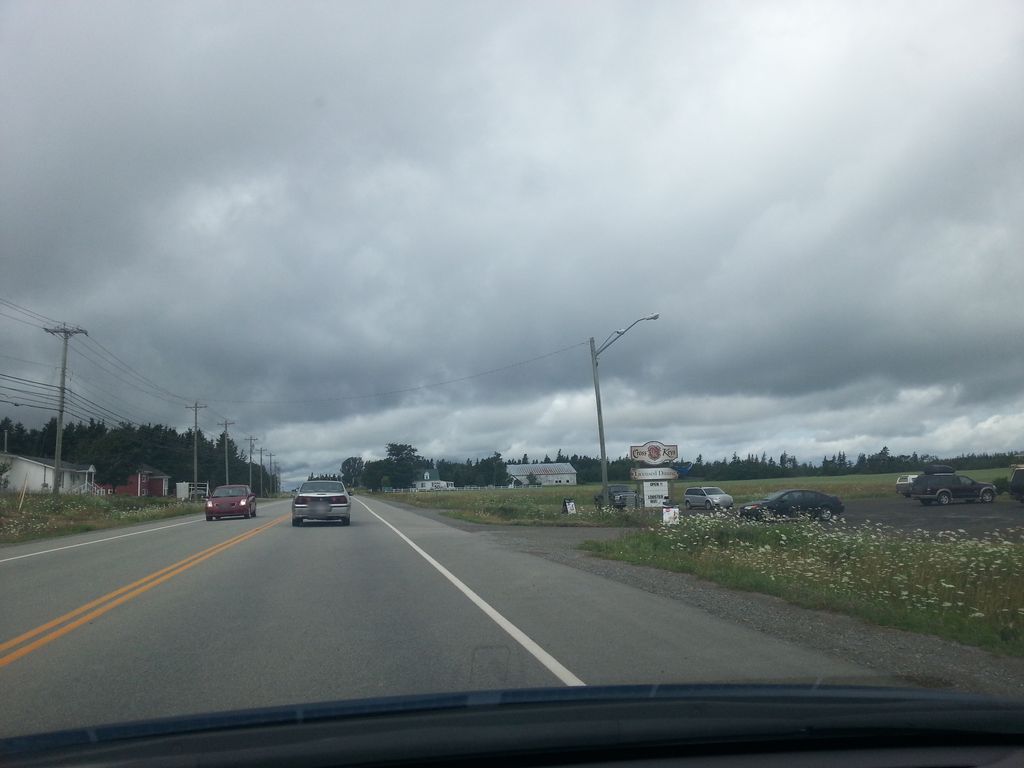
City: charlottetown